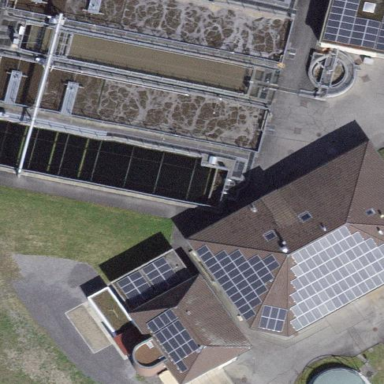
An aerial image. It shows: View of wastewater plant.